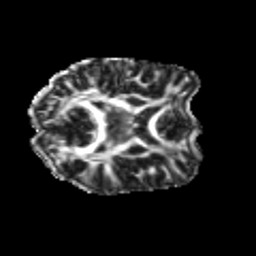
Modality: FA
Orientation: axial
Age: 28
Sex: female
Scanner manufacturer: siemens
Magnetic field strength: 3 T
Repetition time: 3.5 s
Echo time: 0.104 s